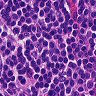
Metastatic tissue present: no